七年级 · 算术
(本小题 8.0 分)

已知有理数 $a, b$, 其中数 $a$ 在如图所示的数轴上对应点 $M, b$ 是负数, 且 $b$ 在数轴上对应的点与原点的距离为
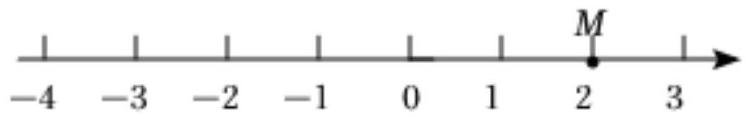
答案: $2-3$
解析: 解: (1) : 数 $a$ 在数轴上对应点 $M, b$ 是负数, 且 $b$ 在数轴上对应的点与原点的距离为 3 , $\therefore a=2, b=0-3=-3$,
故答案为: $2,-3$;

(2) 大于 $-\frac{5}{2}$ 的所有负整数是 $-2,-1$;

(3) $-|-1|=-1,-b=3$,